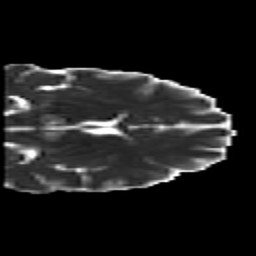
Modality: MD
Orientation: coronal
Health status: healthy
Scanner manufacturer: siemens
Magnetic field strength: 3 T
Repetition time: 10 s
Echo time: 0.092 s